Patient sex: F
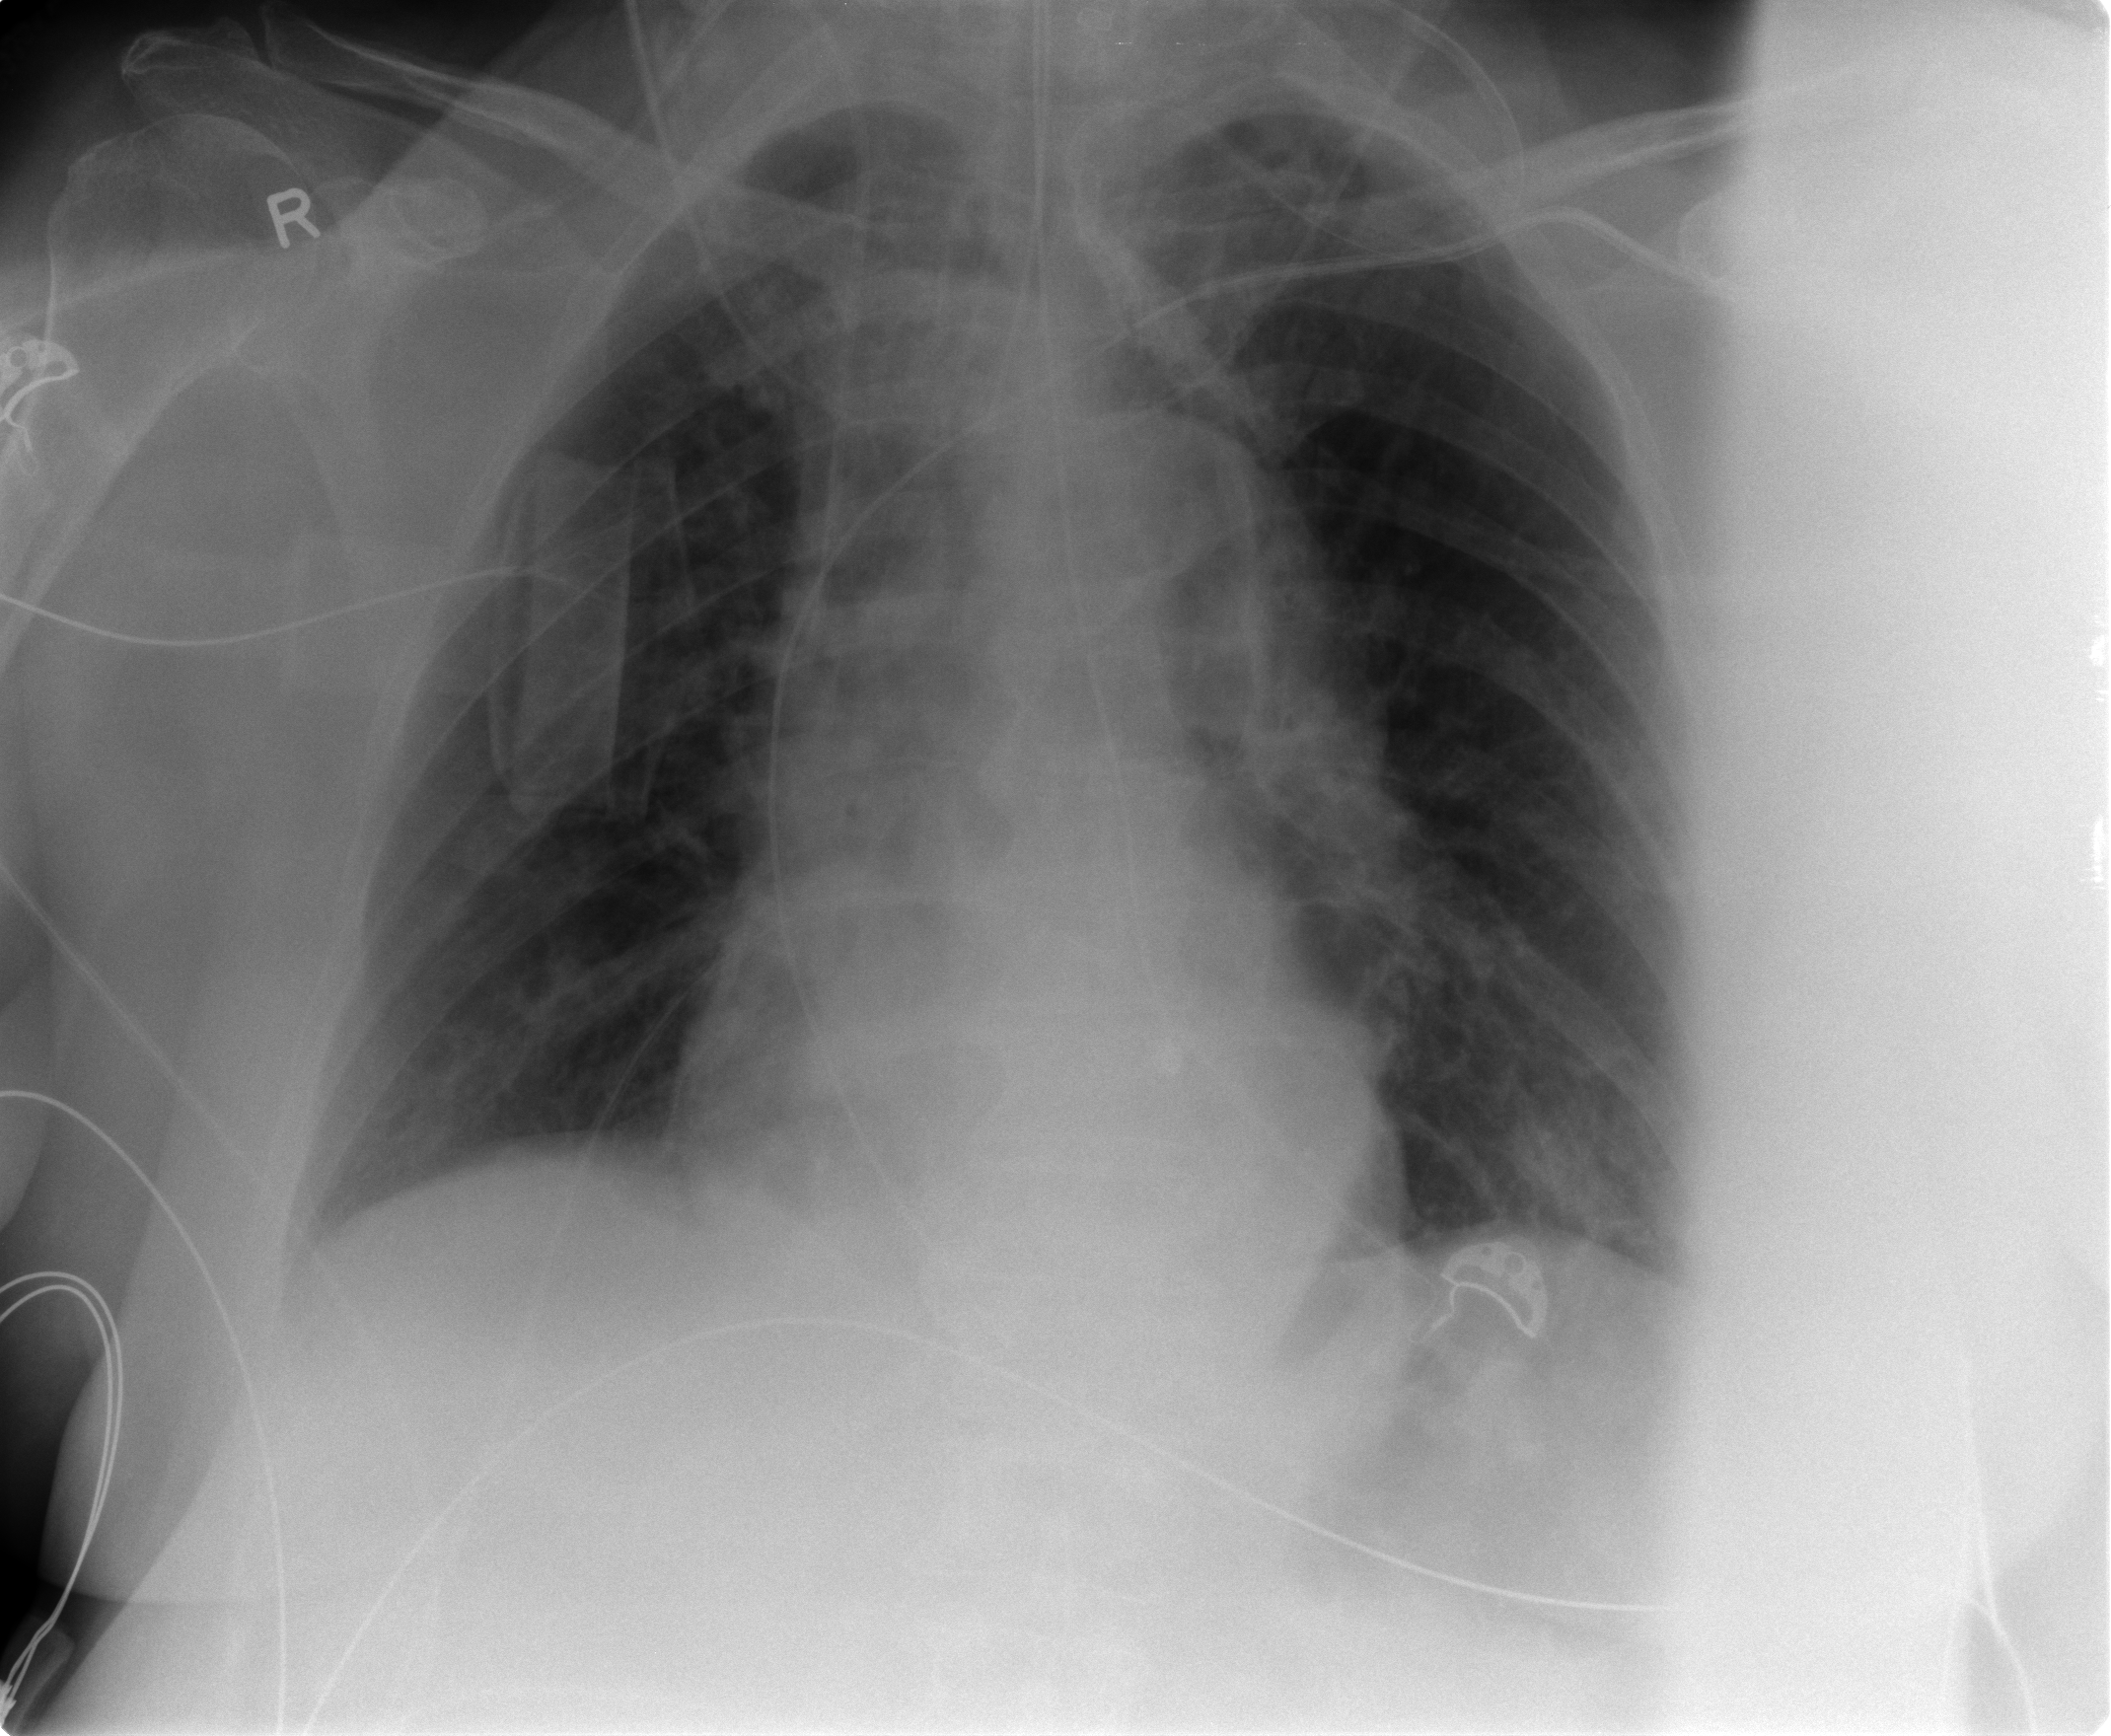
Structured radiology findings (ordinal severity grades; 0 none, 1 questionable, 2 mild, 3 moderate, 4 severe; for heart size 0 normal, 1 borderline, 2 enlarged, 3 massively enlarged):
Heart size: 0
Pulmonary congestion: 2
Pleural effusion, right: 0
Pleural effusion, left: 0
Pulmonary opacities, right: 0
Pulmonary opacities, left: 1
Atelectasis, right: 0
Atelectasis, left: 2